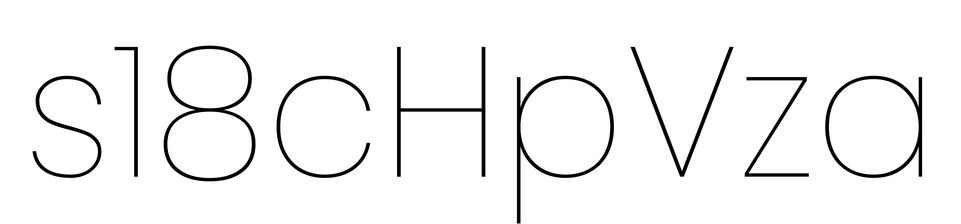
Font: Poppins-Thin